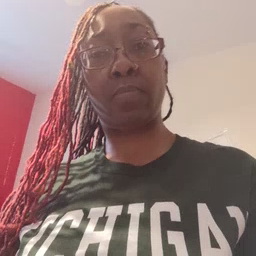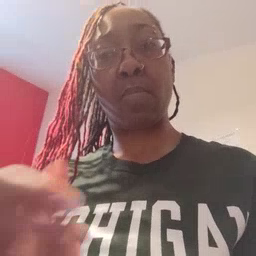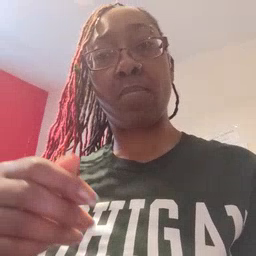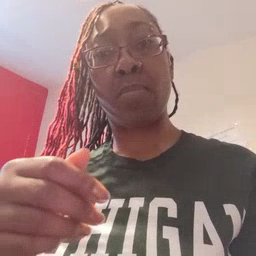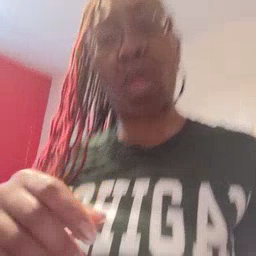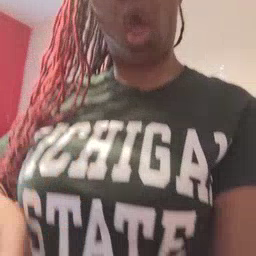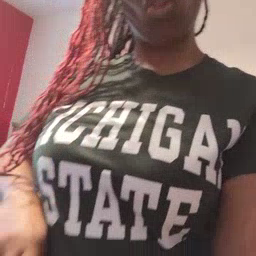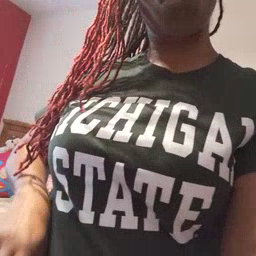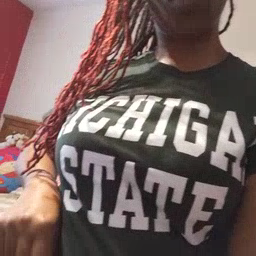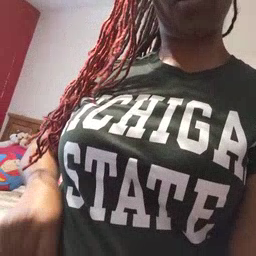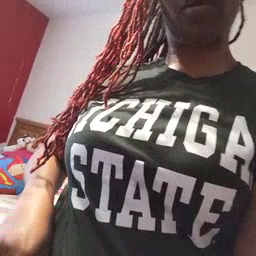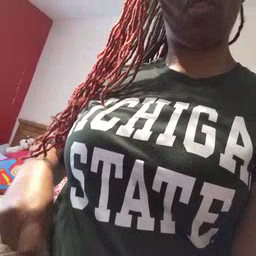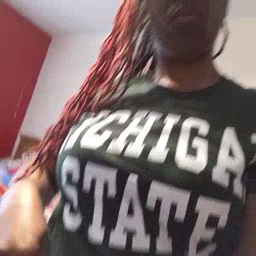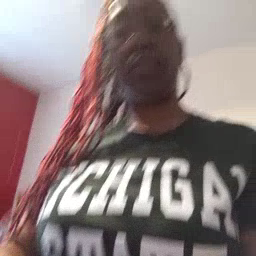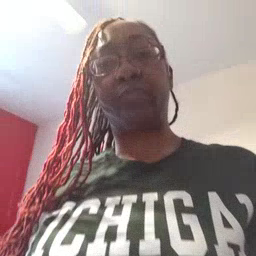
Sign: underwear